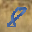
Label: 8